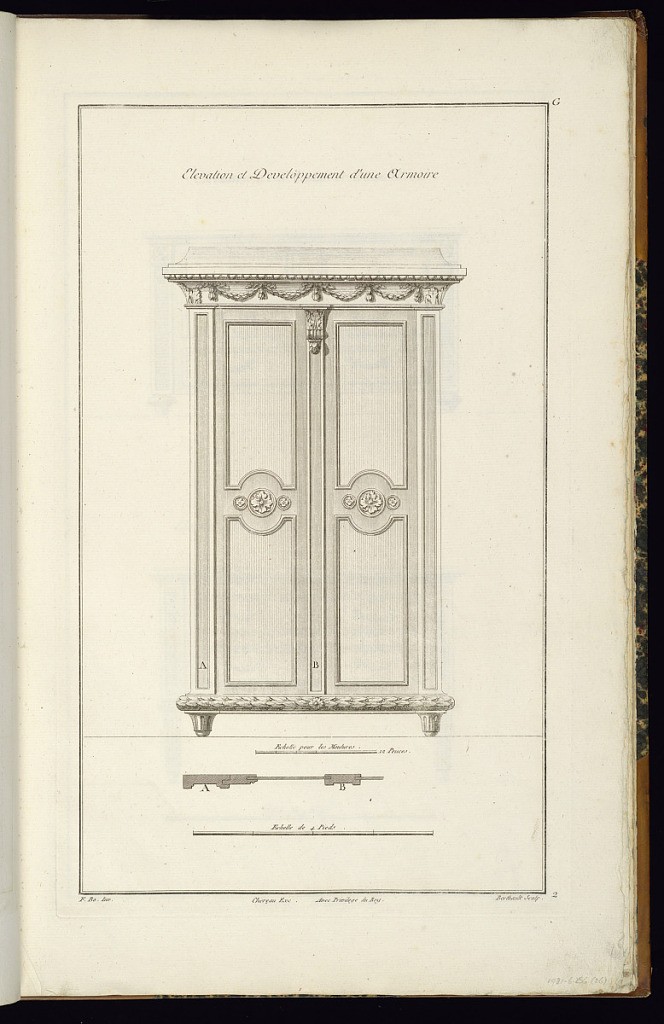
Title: Elevation et Developpement d'une Armoire
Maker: Juste-François Boucher, French, 1736 – 1782
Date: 1774
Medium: Engraving on laid paper
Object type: Print
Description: Elevation of a wardrobe with ornament motifs including egg and dart, garland, rosettes, acanthus leaf, bound leaf. The plate is signed